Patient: sex F, age 48
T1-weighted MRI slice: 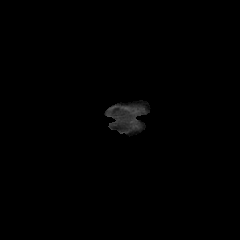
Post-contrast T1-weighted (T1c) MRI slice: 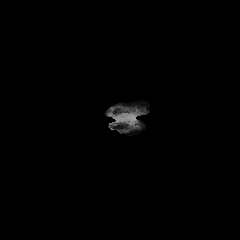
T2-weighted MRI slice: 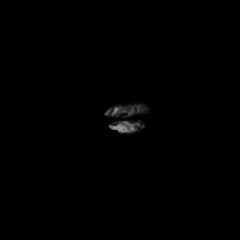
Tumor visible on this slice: no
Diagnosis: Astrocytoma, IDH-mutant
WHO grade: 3